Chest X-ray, AP view. Patient: 10 years old, sex F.
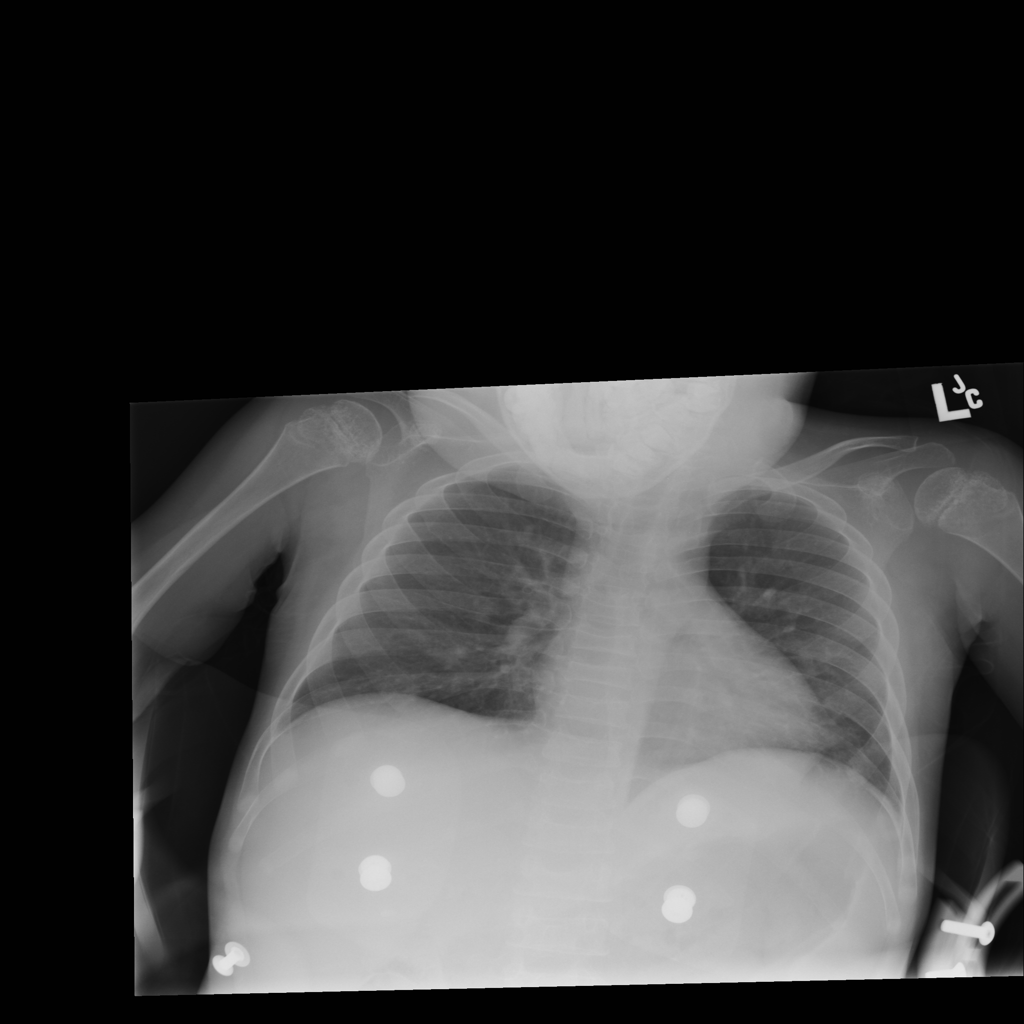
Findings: No Finding